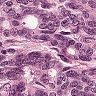
Metastatic tissue present: yes